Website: walmart
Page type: address-validator
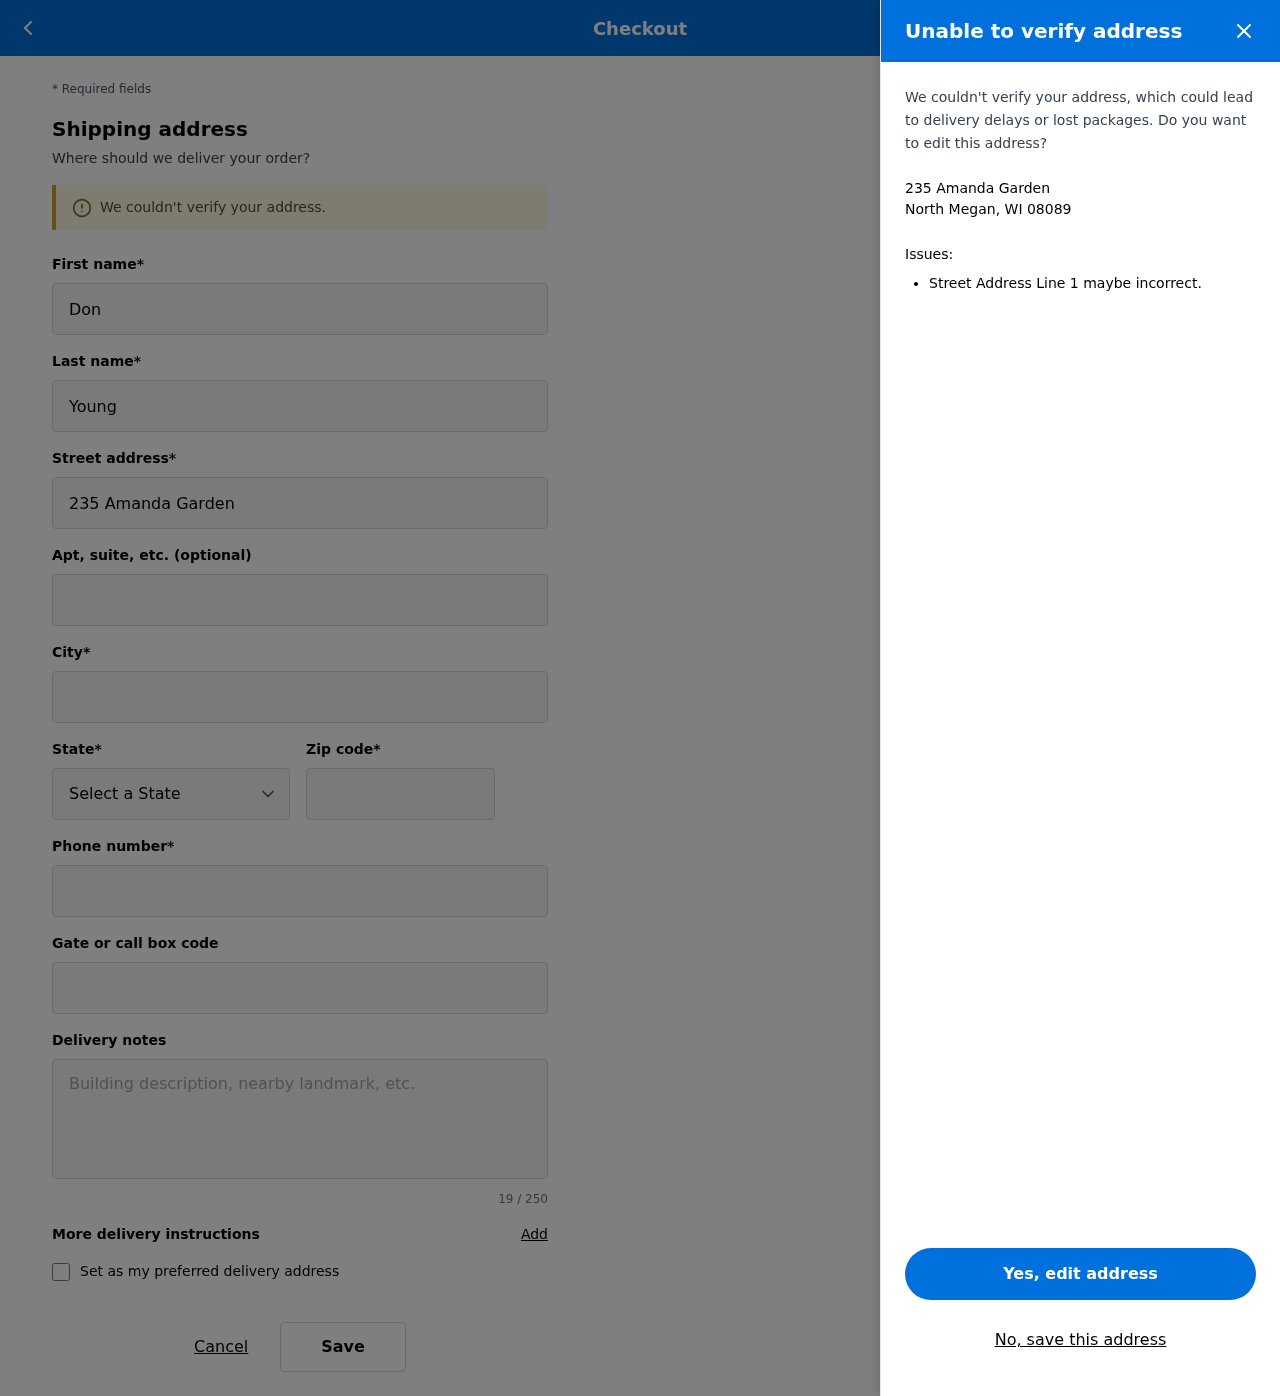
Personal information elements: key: PII_CITY_STATE_ZIP
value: North Megan, WI 08089
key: PII_DELIVERY_INSTRUCTIONS
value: Ring doorbell twice
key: PII_STATE_ABBR
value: WI
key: PII_STREET
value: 235 Amanda Garden
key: PII_FIRSTNAME
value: Don
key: PII_LASTNAME
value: Young
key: PII_CITY
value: North Megan
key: PII_POSTCODE
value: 08089
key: PII_PHONE
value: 4997682210
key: PII_SECURITY_CODE
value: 2907